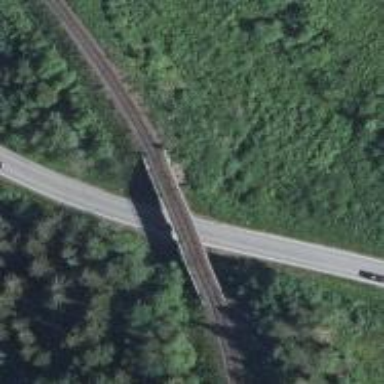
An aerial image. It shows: Railway bridge leading to rail yard.